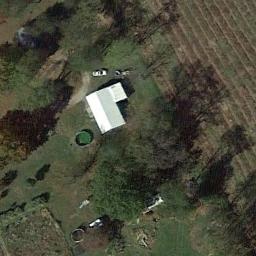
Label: sparse_residential